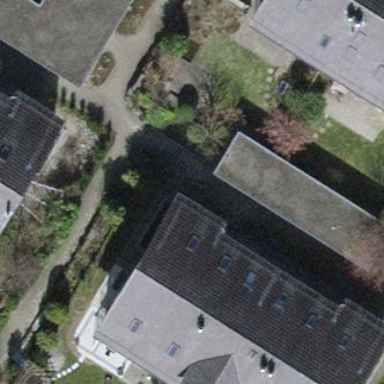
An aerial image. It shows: Gabled roof house.